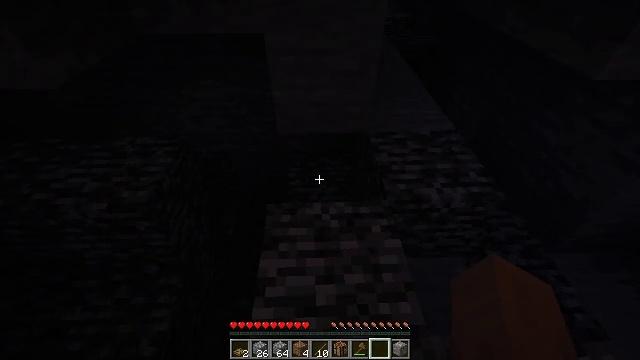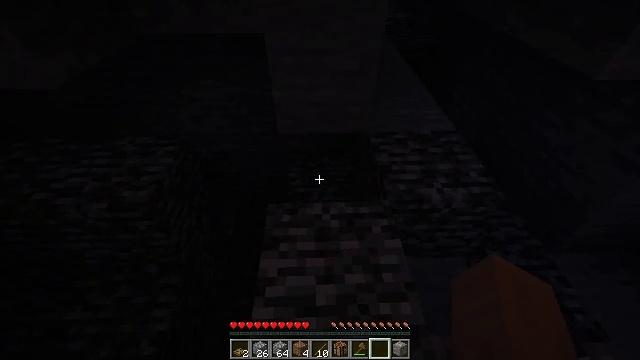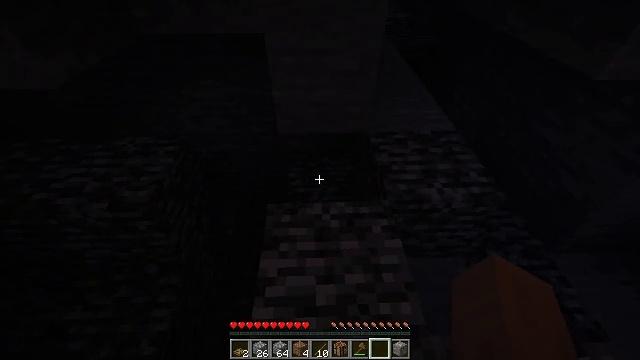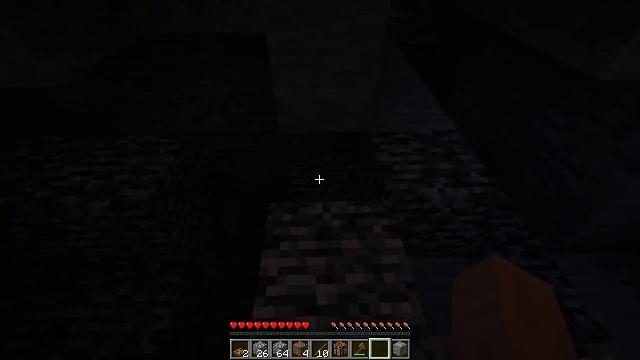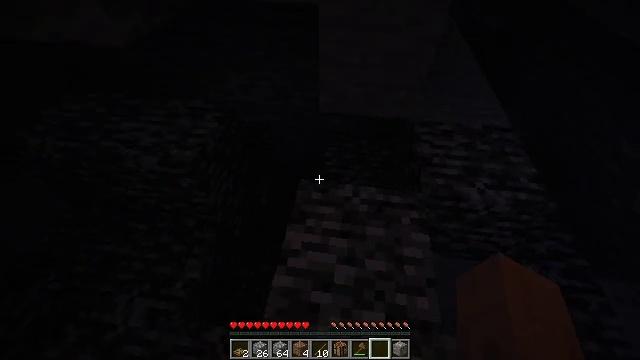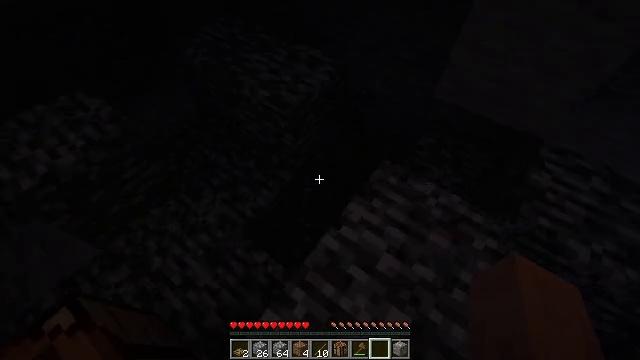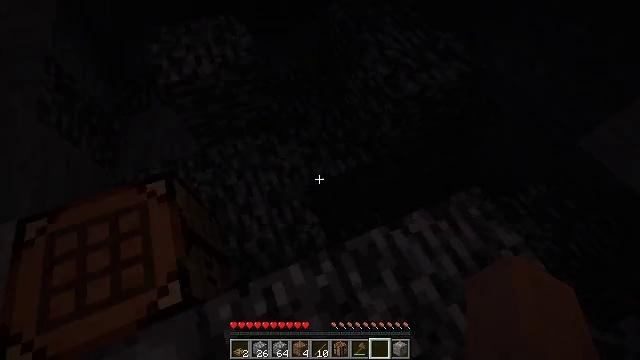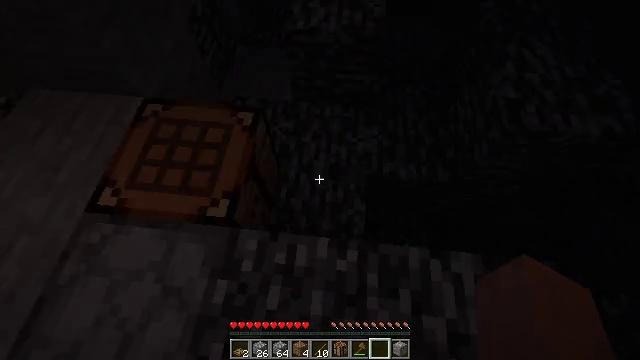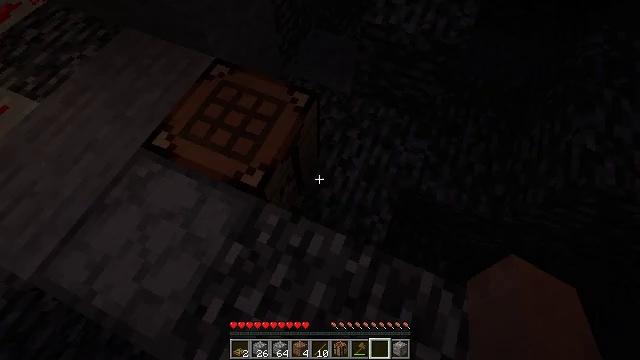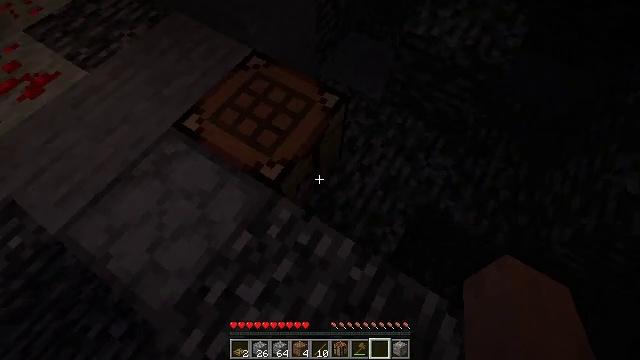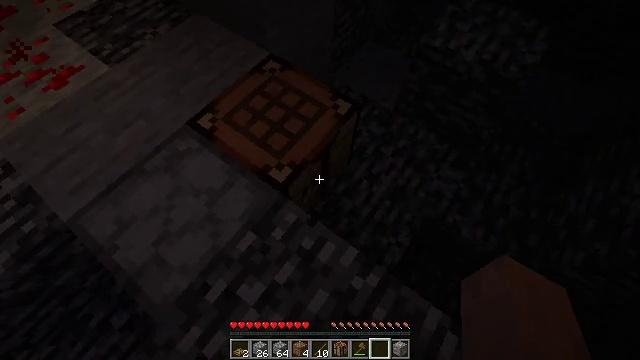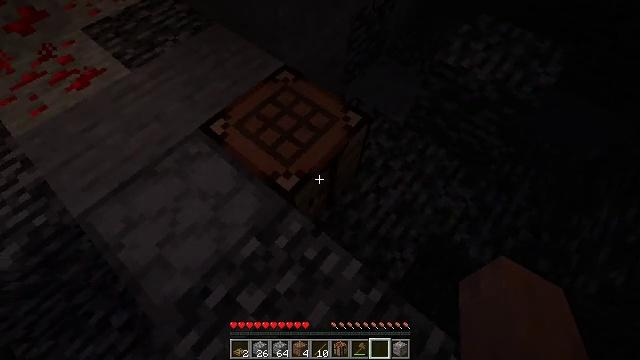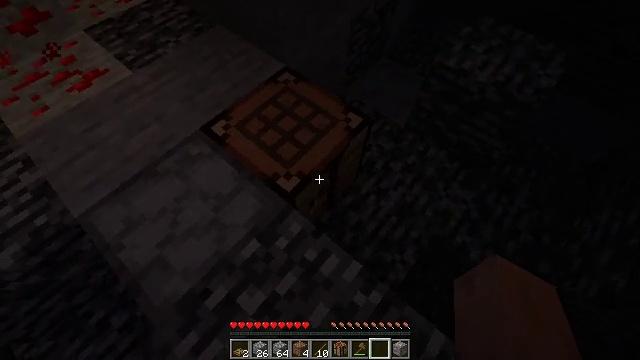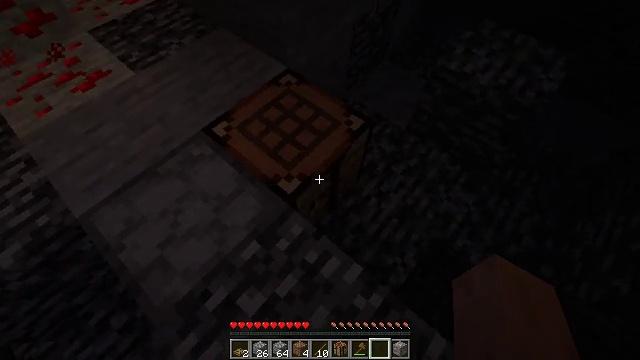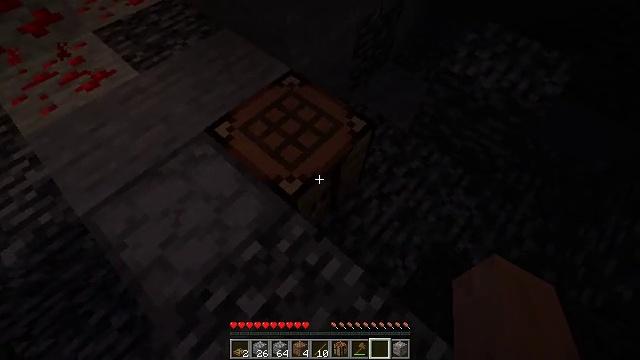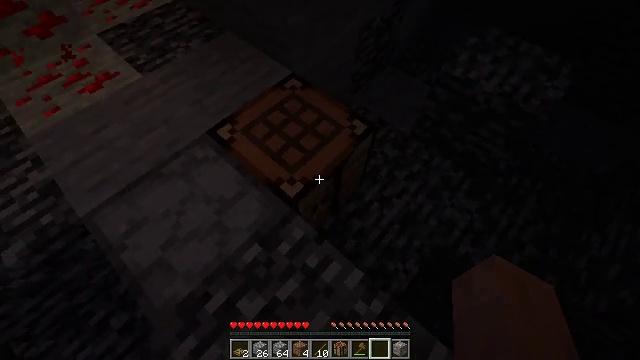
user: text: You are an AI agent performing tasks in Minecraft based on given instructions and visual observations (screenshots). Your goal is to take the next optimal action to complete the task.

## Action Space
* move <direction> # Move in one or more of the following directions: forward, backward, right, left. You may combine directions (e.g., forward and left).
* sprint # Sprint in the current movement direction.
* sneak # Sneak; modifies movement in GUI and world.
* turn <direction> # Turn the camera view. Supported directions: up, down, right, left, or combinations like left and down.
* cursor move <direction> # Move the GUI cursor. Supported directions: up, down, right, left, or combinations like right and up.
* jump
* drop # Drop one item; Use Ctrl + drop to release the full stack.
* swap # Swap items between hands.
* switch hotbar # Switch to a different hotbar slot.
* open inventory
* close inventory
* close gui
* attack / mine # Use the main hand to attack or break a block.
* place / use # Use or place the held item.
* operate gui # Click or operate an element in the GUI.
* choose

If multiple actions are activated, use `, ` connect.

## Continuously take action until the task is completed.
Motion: motion action
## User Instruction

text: craft item air
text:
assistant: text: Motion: no_op
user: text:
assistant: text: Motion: no_op
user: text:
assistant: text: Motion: no_op
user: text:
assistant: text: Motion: turn left and down
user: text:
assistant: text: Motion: turn left and down
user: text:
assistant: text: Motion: turn left and down
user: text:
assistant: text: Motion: turn left and down
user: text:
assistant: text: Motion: turn left and down
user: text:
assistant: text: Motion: turn left
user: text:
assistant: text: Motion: turn left and up
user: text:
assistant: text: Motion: turn left and up
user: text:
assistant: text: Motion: no_op
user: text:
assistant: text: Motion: no_op
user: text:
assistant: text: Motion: no_op
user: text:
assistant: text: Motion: no_op
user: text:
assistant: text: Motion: turn up
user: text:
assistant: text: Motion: turn right and up
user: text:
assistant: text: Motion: turn right and up
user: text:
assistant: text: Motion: turn right and up
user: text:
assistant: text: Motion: turn right and up
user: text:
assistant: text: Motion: no_op
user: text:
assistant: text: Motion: no_op
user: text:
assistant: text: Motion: no_op
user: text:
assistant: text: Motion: no_op
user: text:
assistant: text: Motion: no_op
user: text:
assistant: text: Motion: no_op
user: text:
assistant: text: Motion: no_op
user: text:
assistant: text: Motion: no_op
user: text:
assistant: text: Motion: no_op
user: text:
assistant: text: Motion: turn left and down